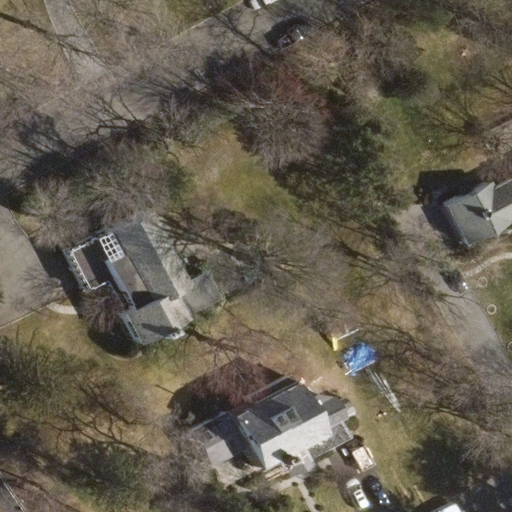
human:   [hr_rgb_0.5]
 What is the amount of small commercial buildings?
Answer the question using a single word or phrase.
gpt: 0

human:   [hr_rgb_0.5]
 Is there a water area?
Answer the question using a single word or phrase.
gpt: no

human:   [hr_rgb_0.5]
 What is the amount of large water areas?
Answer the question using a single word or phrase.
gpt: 0

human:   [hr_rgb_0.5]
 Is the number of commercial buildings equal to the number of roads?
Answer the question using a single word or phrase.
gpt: no

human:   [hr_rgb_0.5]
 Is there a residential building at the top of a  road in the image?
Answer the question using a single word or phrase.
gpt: yes

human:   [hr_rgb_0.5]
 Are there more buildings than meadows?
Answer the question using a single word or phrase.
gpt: yes

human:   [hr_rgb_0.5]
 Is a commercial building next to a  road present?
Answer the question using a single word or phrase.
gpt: no

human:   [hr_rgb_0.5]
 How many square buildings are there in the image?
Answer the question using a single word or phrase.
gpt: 0

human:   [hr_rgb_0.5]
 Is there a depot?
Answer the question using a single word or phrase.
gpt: no

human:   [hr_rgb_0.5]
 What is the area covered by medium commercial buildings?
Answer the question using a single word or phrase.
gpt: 0m2

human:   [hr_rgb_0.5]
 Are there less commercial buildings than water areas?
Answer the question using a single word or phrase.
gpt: no

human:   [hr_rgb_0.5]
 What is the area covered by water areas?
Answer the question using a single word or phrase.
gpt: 0m2

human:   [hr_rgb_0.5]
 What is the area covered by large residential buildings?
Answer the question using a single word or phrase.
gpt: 0m2

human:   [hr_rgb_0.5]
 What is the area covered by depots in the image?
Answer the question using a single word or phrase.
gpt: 0m2

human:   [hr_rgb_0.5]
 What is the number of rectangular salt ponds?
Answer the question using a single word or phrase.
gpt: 0

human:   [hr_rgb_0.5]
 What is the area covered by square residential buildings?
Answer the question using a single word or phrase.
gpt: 0m2

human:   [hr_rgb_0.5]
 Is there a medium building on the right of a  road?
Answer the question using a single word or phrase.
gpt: yes

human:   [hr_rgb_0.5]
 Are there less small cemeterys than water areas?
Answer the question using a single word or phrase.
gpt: no

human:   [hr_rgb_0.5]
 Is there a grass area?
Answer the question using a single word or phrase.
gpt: no

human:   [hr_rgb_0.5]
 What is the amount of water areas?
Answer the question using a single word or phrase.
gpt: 0

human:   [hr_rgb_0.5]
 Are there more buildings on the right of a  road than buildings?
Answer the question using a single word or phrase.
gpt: no

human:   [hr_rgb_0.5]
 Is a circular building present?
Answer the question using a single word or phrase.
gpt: no

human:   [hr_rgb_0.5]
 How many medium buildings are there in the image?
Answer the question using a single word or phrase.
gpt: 3

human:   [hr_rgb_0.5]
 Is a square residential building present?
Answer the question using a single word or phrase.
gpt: no

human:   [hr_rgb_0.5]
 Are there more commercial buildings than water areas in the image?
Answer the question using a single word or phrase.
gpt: no

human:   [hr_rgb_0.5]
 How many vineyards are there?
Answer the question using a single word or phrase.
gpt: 0

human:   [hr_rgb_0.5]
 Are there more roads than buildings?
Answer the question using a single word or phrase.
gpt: no

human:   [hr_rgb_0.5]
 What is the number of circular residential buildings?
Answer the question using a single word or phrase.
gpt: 0

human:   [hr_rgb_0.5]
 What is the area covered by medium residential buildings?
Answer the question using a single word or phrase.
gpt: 1053m2

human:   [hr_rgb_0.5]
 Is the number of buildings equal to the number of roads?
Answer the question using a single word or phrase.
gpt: no

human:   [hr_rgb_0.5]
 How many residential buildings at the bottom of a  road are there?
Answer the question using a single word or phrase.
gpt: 3

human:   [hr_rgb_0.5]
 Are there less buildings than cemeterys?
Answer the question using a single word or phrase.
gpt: no

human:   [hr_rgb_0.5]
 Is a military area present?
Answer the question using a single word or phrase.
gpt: no

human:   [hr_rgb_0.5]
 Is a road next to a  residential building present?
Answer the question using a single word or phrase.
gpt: yes

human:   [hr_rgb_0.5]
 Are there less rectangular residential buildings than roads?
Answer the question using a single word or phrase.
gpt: yes

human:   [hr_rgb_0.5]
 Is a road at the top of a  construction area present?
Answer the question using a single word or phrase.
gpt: no